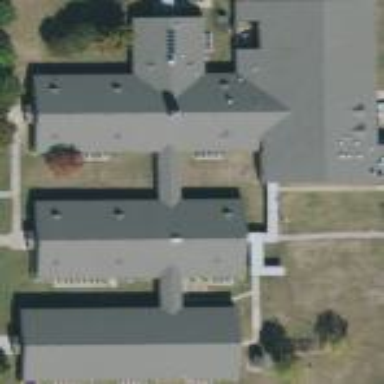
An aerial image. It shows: School building.